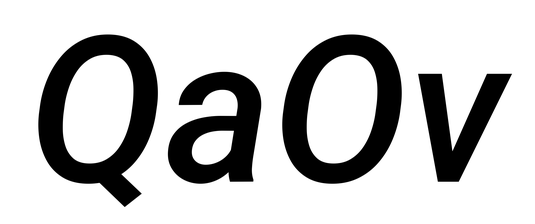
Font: Roboto-Italic_Medium_Italic